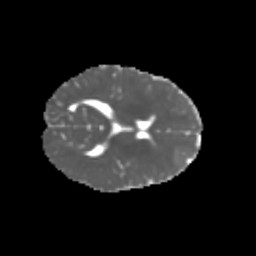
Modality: MD
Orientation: axial
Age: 5
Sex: female
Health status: healthy